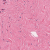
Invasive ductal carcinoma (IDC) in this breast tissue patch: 0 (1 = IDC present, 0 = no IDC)